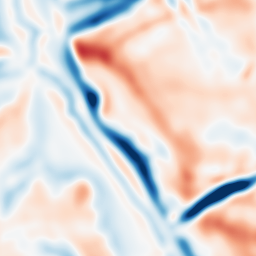
Category: multiscale
Decomposition family: dog
Decomposition parameters: sigma_low: 5
sigma_high: 5
Upsampling method: sinc_hamming
Upsampling parameters: scale: 4
kernel_size: 16
Upsampling scale: 4